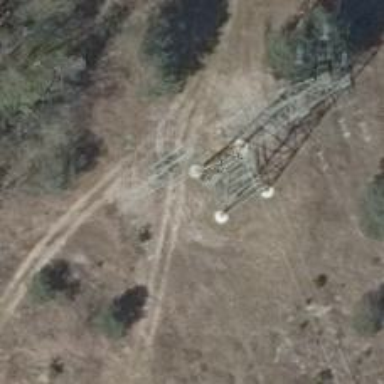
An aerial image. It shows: Three cables of power line.